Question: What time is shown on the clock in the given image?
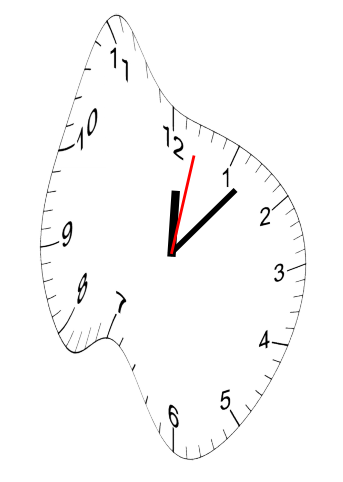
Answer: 12:07:02